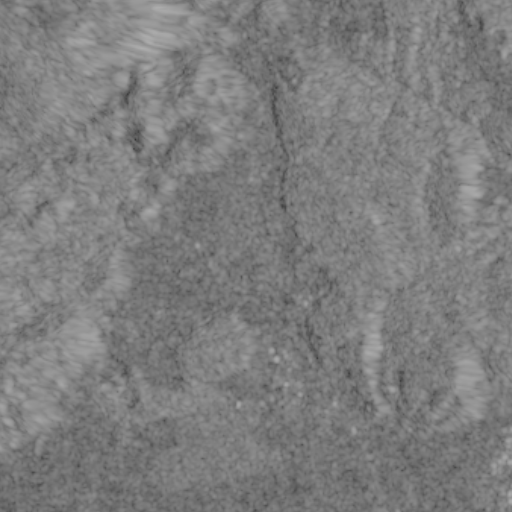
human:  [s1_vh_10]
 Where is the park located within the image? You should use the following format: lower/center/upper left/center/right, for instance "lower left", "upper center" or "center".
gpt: The park is located in the lower center of the image.
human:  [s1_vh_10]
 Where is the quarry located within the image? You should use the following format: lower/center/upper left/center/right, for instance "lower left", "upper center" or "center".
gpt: The quarry is located in the upper left of the image.
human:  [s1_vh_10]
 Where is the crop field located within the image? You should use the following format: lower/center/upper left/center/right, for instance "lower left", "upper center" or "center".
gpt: There is no crop field in the image.

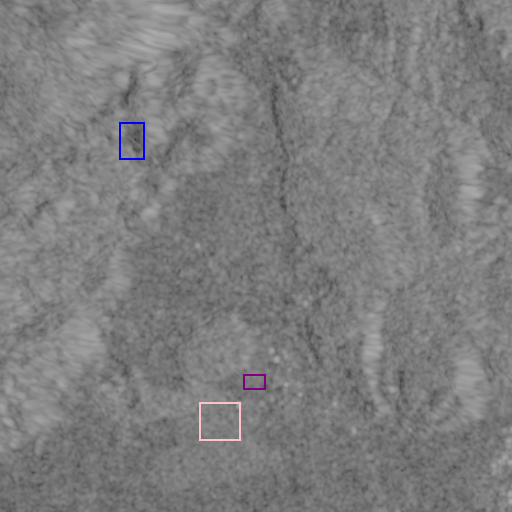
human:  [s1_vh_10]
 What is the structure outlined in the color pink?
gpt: The structure outlined in pink is a crop field.
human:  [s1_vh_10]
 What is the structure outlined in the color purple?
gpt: The structure outlined in purple is a park.
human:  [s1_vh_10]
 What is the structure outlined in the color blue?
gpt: The structure outlined in blue is a quarry.
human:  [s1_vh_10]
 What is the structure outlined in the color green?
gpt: There is no green outline.